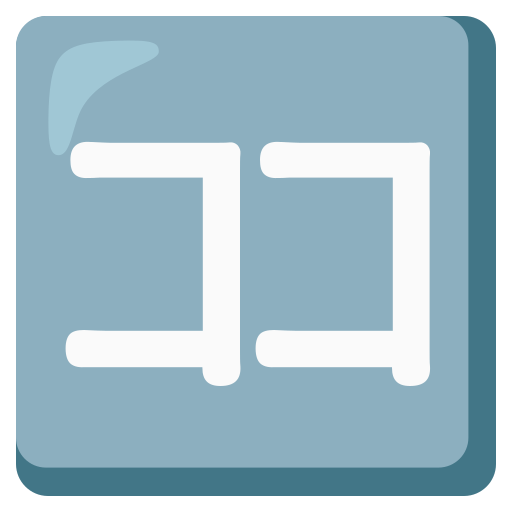
Emoji: 🈁